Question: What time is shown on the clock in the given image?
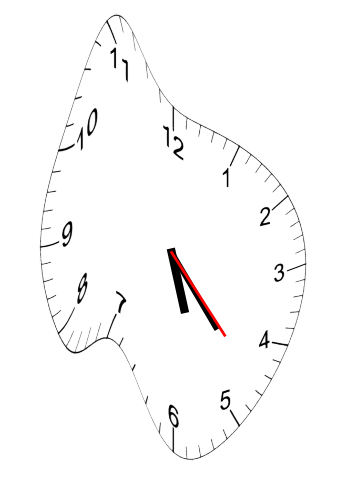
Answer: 05:23:23